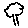
Label: tree